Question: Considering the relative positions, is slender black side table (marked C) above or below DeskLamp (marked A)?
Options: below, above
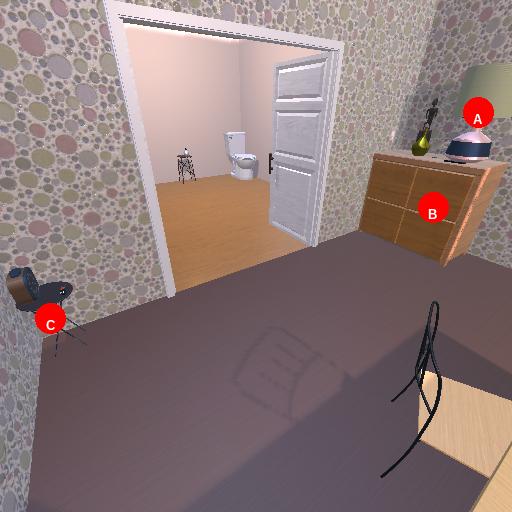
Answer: below